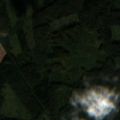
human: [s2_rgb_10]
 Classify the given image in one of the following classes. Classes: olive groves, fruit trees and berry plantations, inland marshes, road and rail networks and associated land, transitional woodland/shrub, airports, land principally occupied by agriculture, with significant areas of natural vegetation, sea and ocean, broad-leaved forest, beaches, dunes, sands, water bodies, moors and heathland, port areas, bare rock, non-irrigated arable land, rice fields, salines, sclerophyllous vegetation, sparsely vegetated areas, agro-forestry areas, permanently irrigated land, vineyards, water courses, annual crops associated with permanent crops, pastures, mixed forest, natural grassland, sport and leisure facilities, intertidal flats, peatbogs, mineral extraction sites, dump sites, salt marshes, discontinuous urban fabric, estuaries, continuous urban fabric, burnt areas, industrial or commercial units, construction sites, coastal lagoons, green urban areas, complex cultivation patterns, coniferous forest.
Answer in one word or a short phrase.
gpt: non-irrigated arable land, broad-leaved forest, mixed forest, transitional woodland/shrub